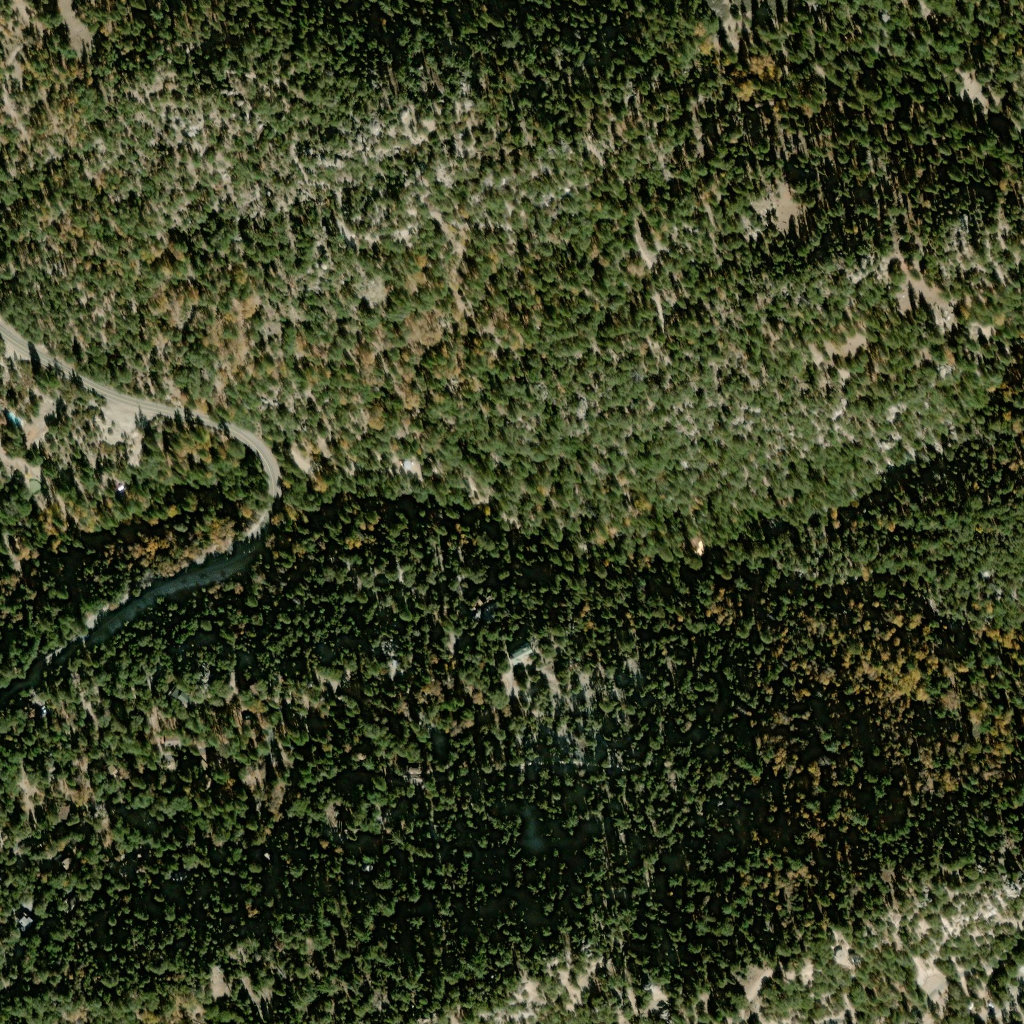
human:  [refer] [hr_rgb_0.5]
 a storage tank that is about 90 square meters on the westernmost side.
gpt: <box>[[39, 44, 40, 46, 0]]</box>